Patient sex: M
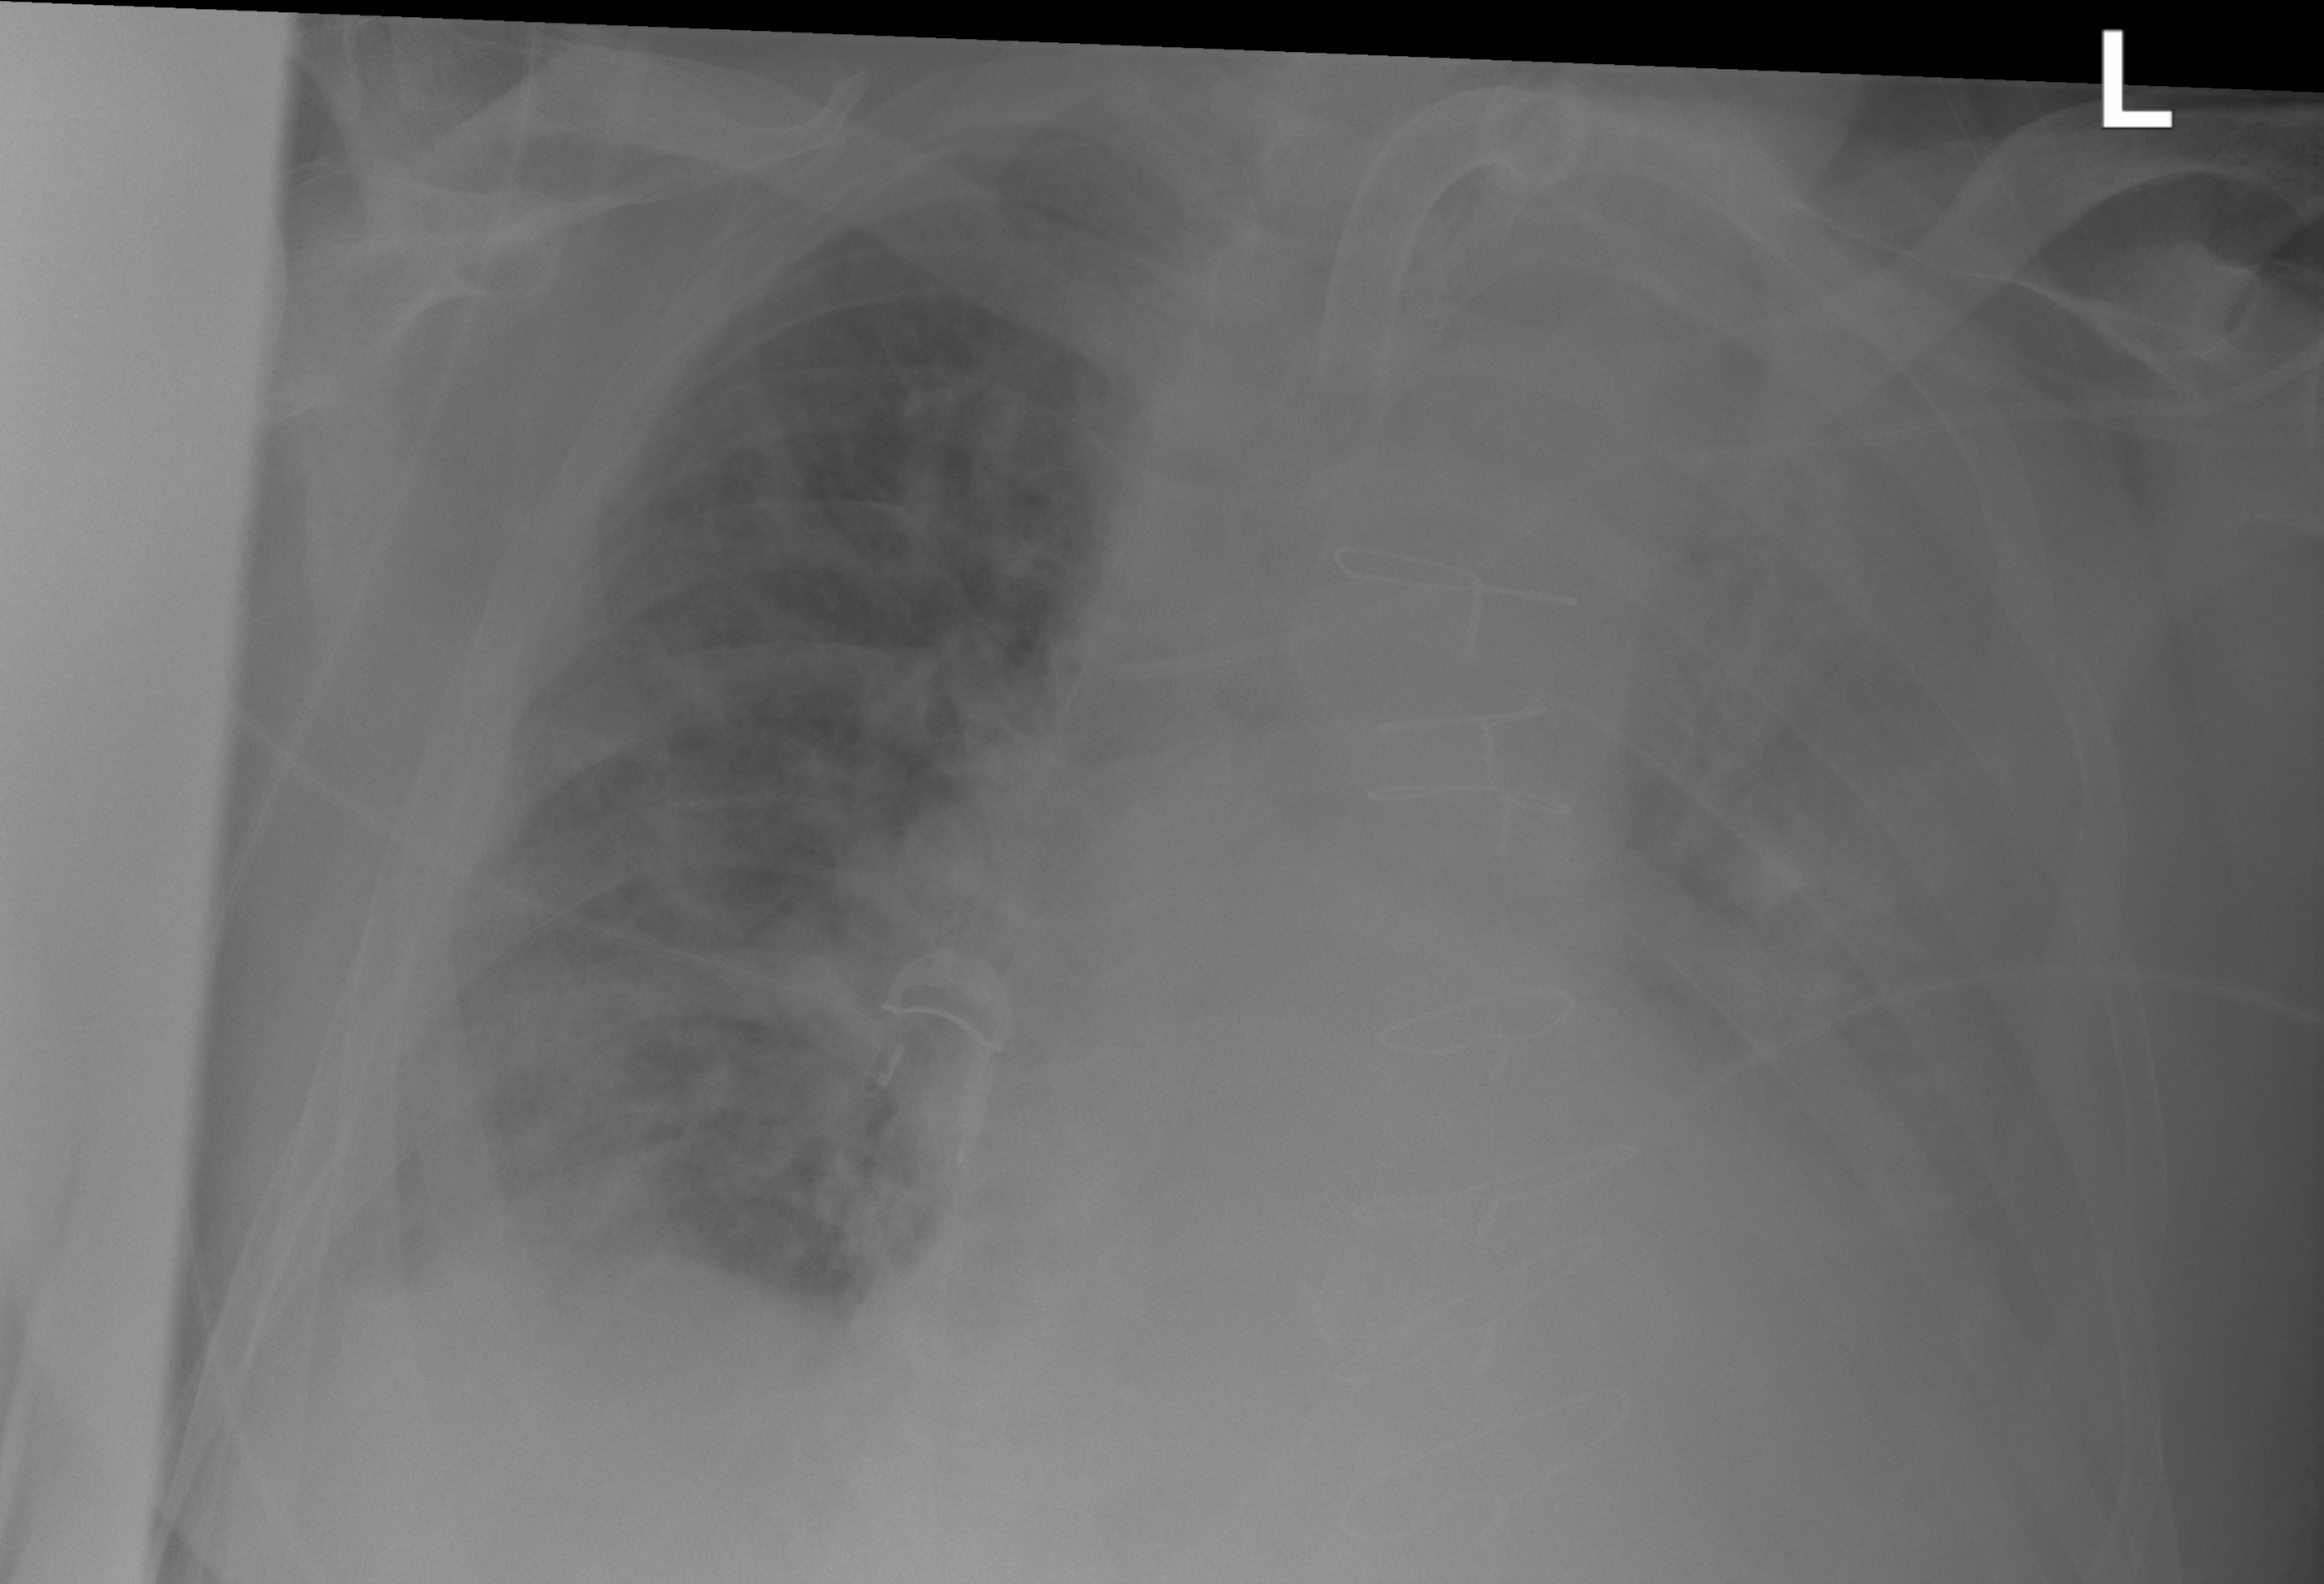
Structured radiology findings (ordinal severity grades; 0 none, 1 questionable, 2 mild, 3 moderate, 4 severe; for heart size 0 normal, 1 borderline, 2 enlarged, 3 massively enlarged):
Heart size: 2
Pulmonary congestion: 2
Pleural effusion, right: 2
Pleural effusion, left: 3
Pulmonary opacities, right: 2
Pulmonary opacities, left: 3
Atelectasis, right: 2
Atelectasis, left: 3